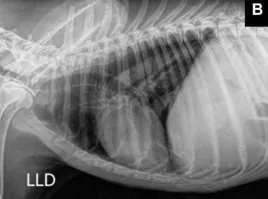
Thoracic radiographs, post-surgical staging (27 days). Right lateral view (LLD - latero-lateral direita).
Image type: radiology (x_ray)